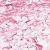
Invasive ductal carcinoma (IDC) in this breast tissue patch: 0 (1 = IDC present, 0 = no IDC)